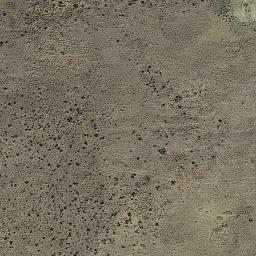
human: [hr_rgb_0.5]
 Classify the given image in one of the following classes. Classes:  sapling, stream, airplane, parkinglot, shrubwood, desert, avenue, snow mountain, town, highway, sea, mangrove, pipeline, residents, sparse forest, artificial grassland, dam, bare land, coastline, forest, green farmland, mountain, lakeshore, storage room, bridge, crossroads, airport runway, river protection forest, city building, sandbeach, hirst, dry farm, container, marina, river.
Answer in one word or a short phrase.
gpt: bare land